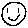
Label: smiley face